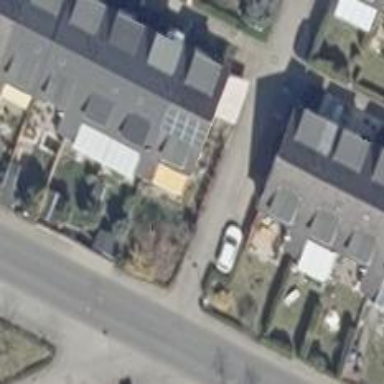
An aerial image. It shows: Terrace-style building with gabled roof.